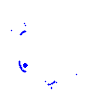
Particle: electron